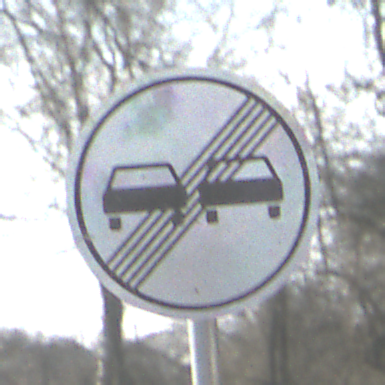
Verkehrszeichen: EndeUeberholverbot
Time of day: MorningAfternoon
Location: Outdoor (Suburban)
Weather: PartlyCloudy
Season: NotSpecified
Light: Natural